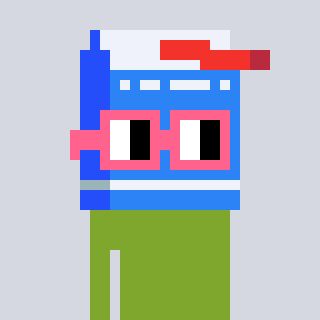
a pixel art character with square pink glasses, a milk-shaped head and a slimegreen-colored body on a cool background